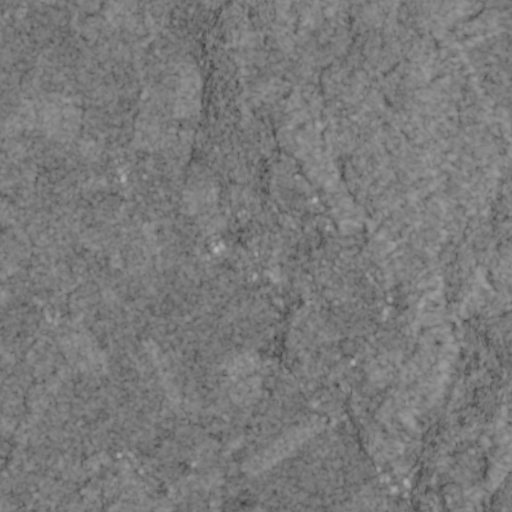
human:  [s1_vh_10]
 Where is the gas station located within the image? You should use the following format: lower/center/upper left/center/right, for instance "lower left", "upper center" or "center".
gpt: The gas station is located in the center of the image.
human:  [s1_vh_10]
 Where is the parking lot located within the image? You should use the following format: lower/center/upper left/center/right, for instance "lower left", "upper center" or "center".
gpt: The parking lot is located in the center of the image.
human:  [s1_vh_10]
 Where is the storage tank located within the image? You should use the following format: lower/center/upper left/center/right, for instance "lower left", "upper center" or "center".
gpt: The storage tank is located in the upper left of the image.
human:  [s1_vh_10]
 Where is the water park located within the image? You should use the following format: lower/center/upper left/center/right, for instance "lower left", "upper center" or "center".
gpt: The water park is located in the center of the image.
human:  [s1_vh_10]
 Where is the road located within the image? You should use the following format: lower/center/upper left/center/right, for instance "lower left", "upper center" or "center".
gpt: There is no road in the image.

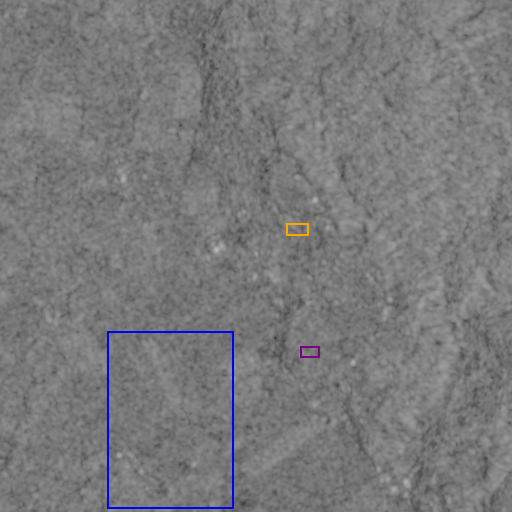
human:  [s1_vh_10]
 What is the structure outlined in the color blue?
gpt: The structure outlined in blue is a crop field.
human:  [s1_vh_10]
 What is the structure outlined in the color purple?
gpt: The structure outlined in purple is a park.
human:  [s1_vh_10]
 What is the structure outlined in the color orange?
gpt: The structure outlined in orange is a water park.
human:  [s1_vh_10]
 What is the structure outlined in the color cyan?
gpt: There is no cyan outline.